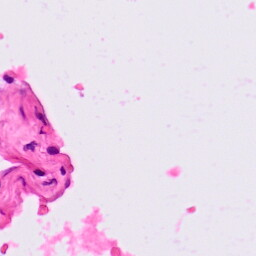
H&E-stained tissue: Lung